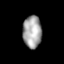
Tissue: lung
Cell type: T cells
Senescence score: 0.5585
Nuclear area (px): 596
Mean DAPI intensity: 163.29